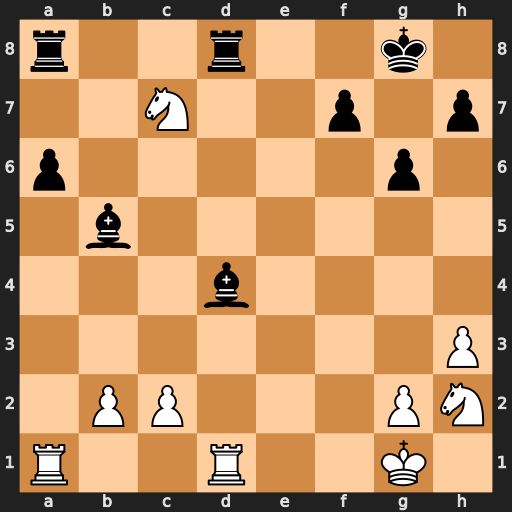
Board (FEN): r2r2k1/2N2p1p/p5p1/1b6/3b4/7P/1PP3PN/R2R2K1
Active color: w
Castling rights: -
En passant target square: -
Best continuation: Rxd4 Rxd4 Nxa8